Field crop: tomato
Growth stage: 2
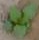
Species: solanum